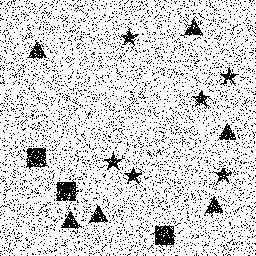
Squares: 3
Triangles: 6
Stars: 6
Total shapes: 15